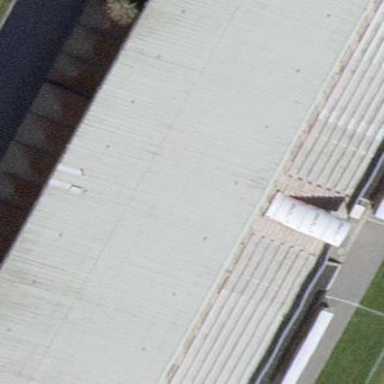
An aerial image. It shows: Stadium.